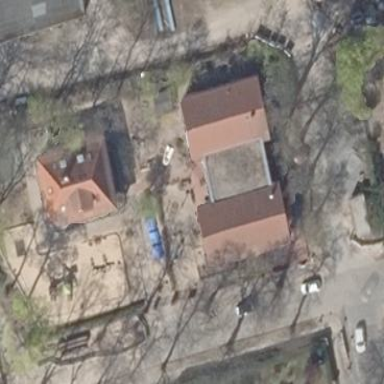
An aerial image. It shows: Kindergarten building.